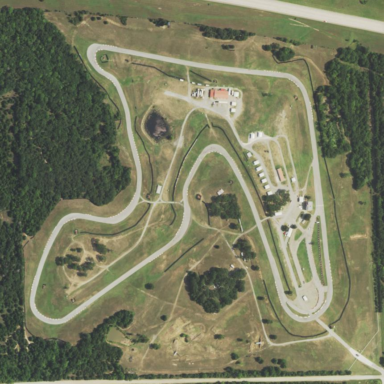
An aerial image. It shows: Motor sport track on leisure land.